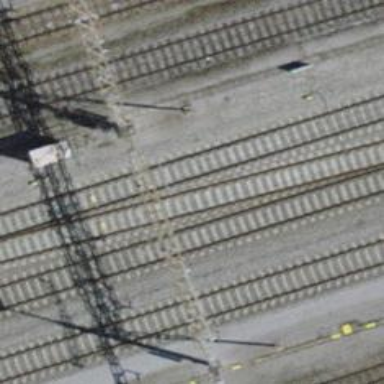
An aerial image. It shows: Siding railway track with electrified contact line.